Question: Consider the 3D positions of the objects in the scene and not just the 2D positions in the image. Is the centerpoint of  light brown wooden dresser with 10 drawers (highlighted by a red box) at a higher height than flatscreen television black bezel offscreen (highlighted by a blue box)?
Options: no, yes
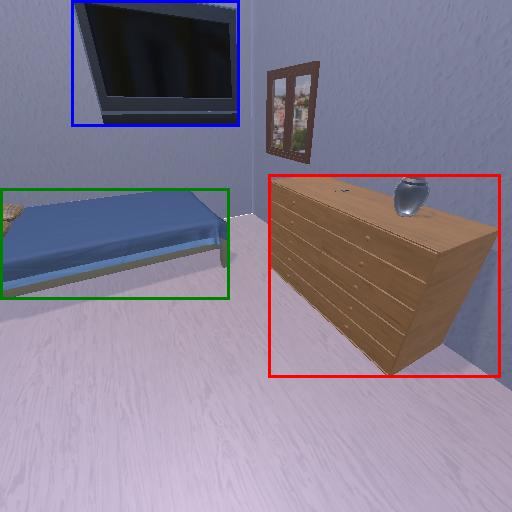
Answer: no